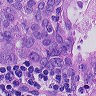
Metastatic tissue present: yes